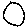
Label: circle